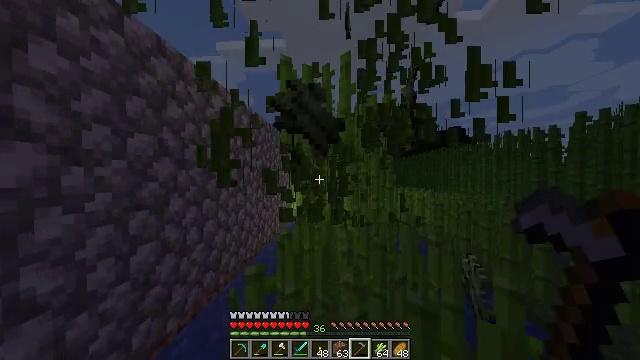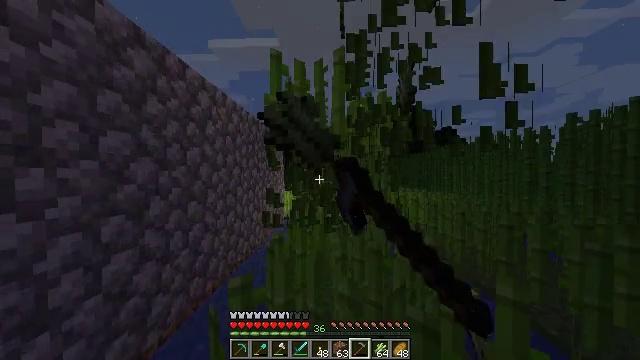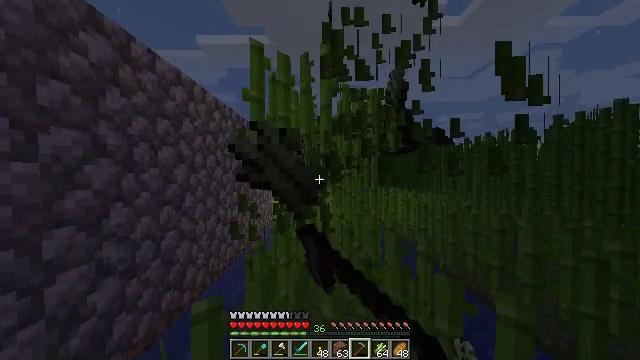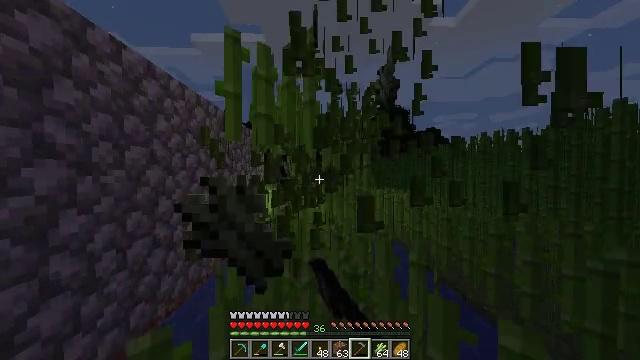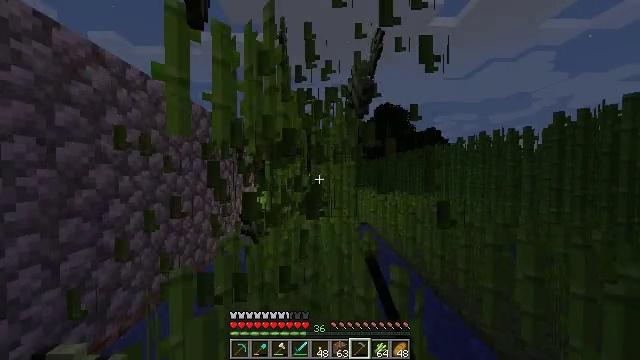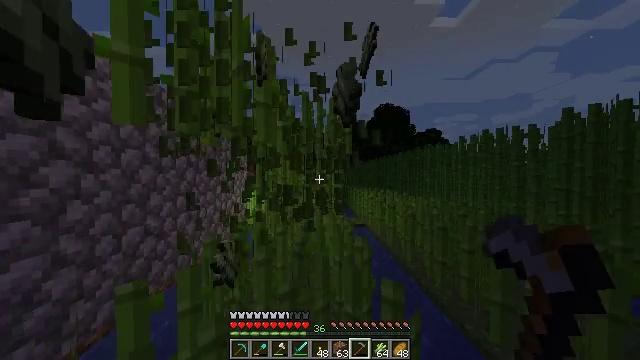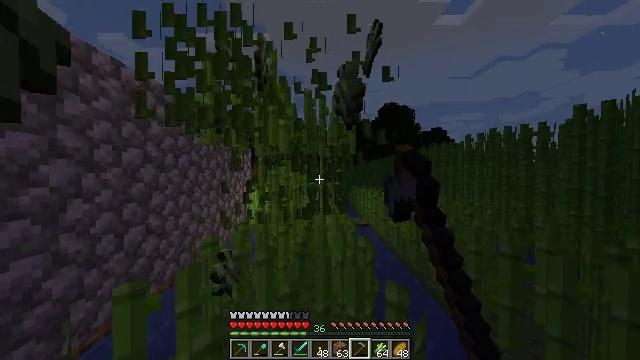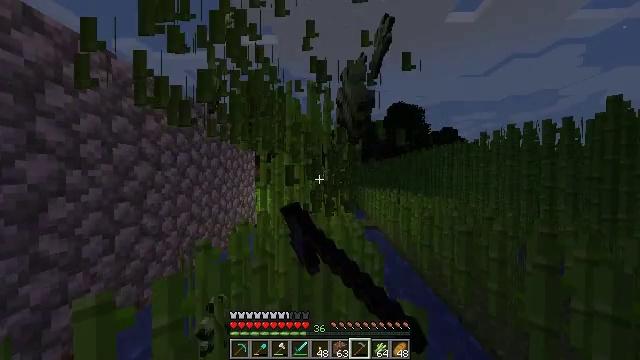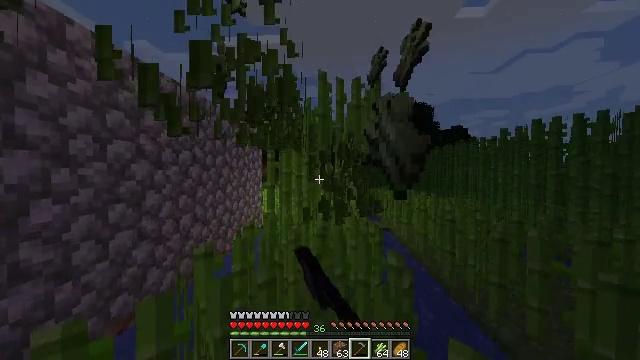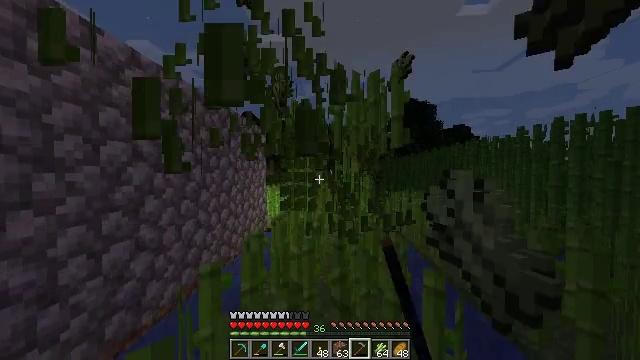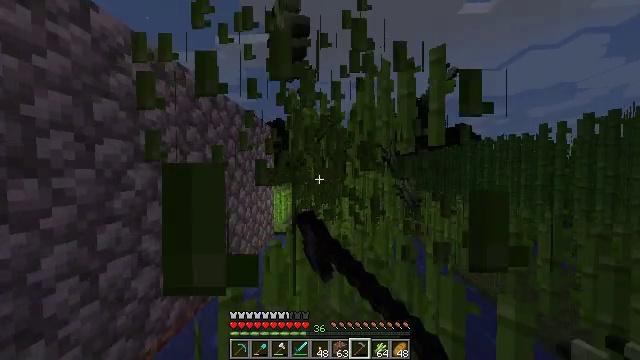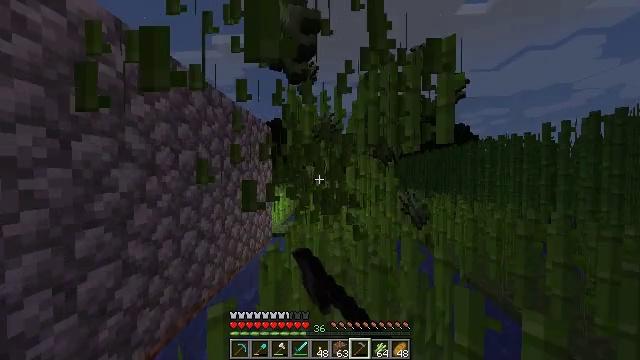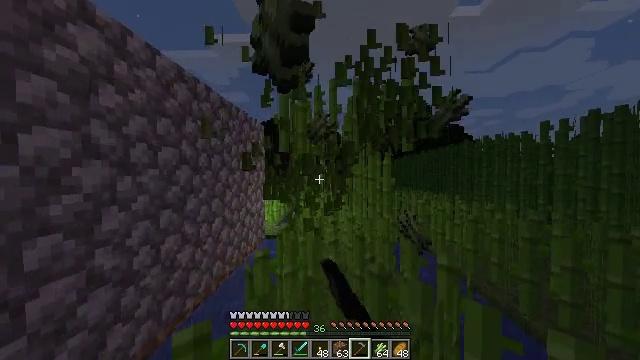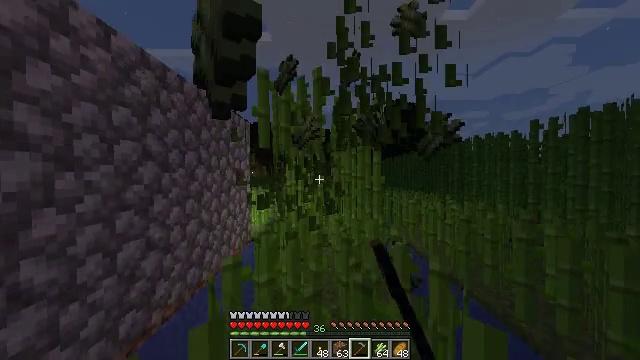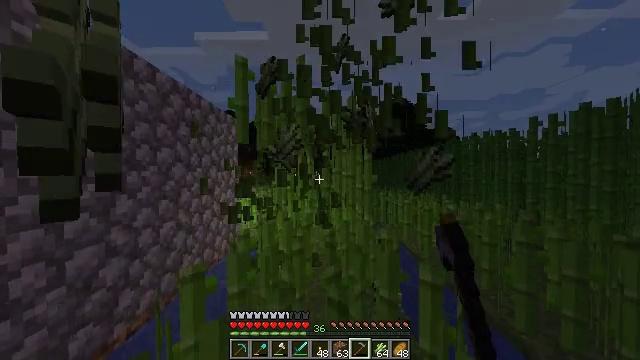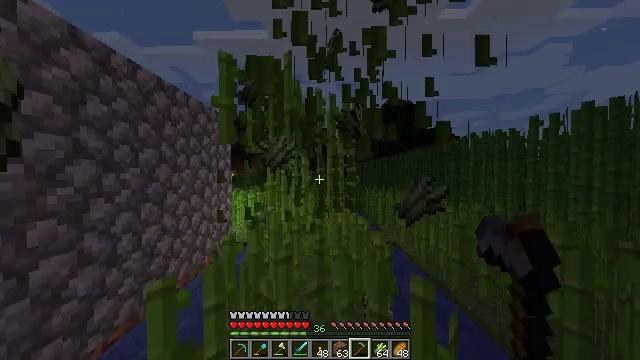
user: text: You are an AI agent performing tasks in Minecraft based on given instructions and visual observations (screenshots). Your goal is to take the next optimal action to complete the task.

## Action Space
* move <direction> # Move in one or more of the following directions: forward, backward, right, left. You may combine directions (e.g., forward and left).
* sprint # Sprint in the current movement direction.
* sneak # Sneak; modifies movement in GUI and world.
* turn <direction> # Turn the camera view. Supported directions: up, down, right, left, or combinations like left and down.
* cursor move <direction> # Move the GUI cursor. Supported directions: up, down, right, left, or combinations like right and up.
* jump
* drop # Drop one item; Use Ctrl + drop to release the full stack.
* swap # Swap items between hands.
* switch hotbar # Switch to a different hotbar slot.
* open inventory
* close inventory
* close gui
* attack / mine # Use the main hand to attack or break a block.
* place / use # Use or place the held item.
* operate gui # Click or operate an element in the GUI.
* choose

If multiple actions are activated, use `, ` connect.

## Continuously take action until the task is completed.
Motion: motion action
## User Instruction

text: Mine the sugar cane near rivers.
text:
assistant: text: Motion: move forward and move right, sprint, turn right, attack / mine
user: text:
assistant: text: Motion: move forward and move right, sprint, turn right, attack / mine
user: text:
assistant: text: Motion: move forward and move right, sprint, attack / mine
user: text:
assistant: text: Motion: move forward and move right, sprint, attack / mine
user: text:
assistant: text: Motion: move forward, sprint, attack / mine
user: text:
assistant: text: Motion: move forward, sprint, turn left, attack / mine
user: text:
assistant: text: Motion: move forward and move left, sprint, turn left, attack / mine
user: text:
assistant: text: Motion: move forward and move left, sprint, turn left, attack / mine
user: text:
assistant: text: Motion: move forward and move left, sprint, attack / mine
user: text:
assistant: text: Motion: move forward and move left, sprint, attack / mine
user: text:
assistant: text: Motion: move forward and move right, sprint, attack / mine
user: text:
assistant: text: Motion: move forward and move right, sprint, turn right, attack / mine
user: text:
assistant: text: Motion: move forward and move right, sprint, turn right, attack / mine
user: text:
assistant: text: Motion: move forward and move right, sprint, attack / mine
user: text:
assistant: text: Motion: move forward and move right, sprint, attack / mine
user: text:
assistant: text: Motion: move forward, sprint, attack / mine
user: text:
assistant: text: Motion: move forward, sprint, turn left, attack / mine
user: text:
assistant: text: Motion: move forward, sprint, attack / mine
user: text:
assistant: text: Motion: move forward and move left, sprint, turn left, attack / mine
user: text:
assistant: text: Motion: move forward and move left, sprint, attack / mine
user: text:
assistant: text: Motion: move forward and move left, sprint, attack / mine
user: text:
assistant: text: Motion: move forward and move left, sprint, attack / mine
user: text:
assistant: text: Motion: move forward and move left, sprint, turn right, attack / mine
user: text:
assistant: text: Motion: move forward and move right, sprint, turn right, attack / mine
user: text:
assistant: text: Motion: move forward and move right, sprint, attack / mine
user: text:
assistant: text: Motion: move forward and move right, sprint, attack / mine
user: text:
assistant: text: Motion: sprint, attack / mine